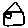
Label: house